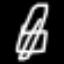
Label: square